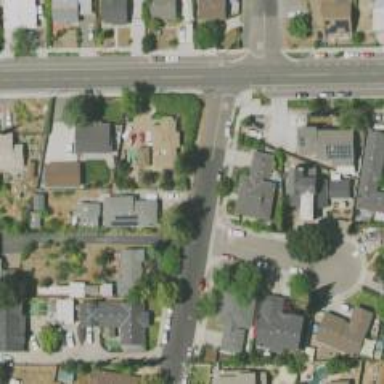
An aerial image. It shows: Residential road with sidewalk on the left side.